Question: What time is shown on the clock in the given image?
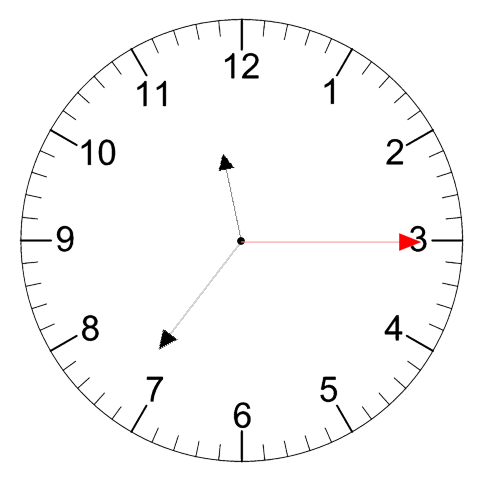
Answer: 11:36:15